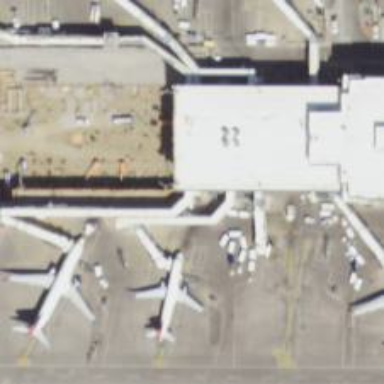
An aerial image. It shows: Airport gate.